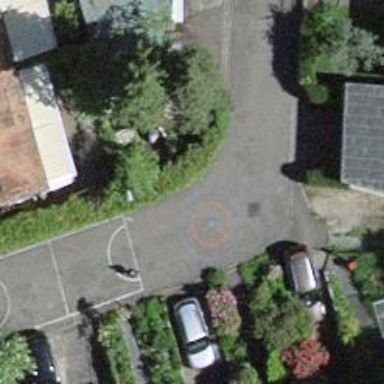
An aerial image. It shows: Asphalt road in living street.